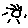
Label: sun